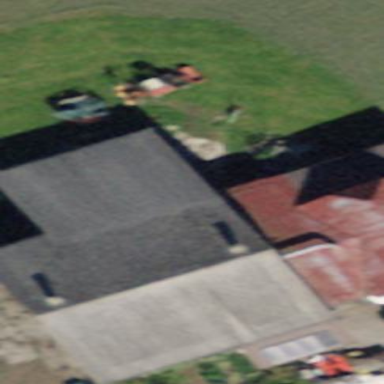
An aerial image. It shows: Barn.